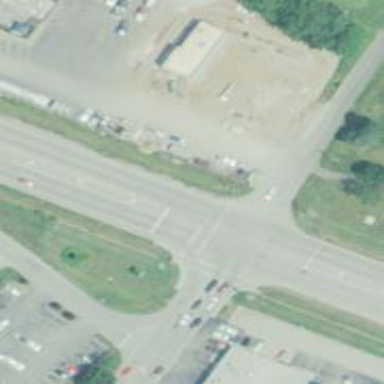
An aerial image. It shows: Crossing with line markings on the road.